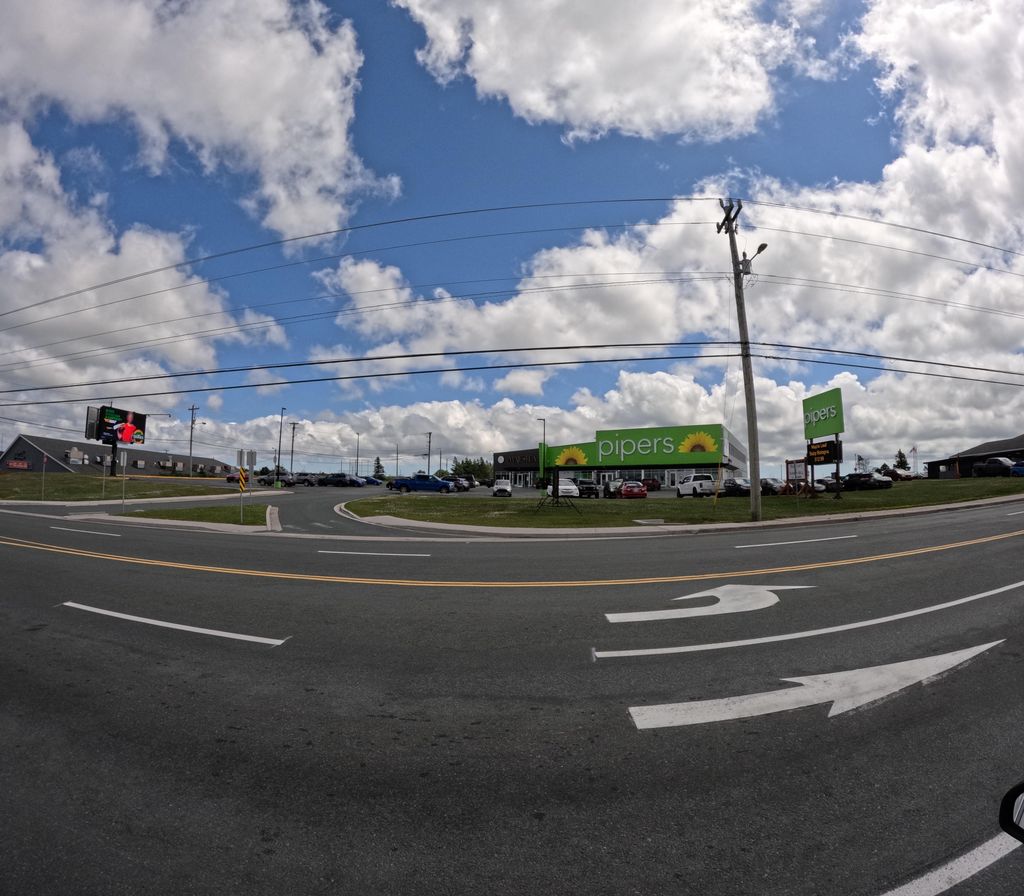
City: st_johns